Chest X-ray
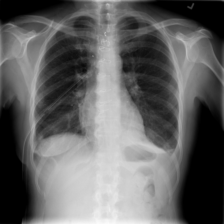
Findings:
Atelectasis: negative
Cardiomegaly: negative
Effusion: positive
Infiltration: positive
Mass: negative
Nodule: negative
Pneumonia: negative
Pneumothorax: negative
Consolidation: negative
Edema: negative
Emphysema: negative
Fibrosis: positive
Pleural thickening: negative
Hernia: negative